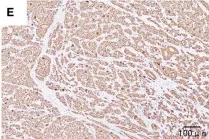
Pathological outcomes of the patient. (x100): Immunohistochemistry staining revealed tumor cells expressing CK7, CK8/18, CK19 (with weak positivity), AFP, and ,Glypican-3, respectively.
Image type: pathology (immunostaining)